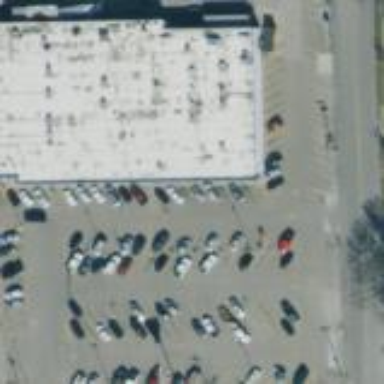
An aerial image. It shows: Building that houses supermarket.